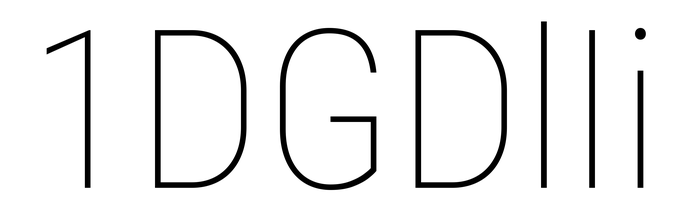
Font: Roboto_Condensed_Thin